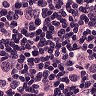
Metastatic tissue present: yes